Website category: phone
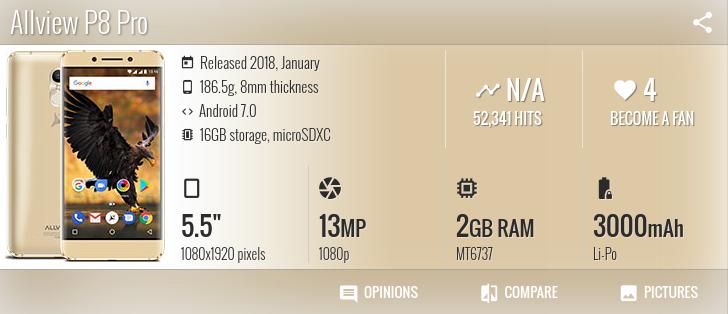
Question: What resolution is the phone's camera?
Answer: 1080p

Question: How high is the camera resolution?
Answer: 1080p

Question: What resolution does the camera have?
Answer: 1080p

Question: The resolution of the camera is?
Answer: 1080p

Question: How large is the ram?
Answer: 2 GB RAM

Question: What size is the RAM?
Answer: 2 GB RAM

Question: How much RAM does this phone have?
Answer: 2 GB RAM

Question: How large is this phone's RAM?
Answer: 2 GB RAM

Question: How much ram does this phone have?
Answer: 2 GB RAM

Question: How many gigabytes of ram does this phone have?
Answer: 2 GB RAM

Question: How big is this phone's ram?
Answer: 2 GB RAM

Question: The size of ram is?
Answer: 2 GB RAM

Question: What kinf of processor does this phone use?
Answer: MT6737

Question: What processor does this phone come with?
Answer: MT6737

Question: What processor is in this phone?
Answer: MT6737

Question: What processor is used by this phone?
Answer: MT6737

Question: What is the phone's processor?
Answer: MT6737

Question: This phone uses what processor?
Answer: MT6737

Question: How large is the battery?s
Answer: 3000 mAh

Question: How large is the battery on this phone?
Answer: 3000 mAh

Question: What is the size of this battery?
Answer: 3000 mAh

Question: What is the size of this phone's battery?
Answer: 3000 mAh

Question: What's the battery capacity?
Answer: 3000 mAh

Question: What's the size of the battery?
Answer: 3000 mAh

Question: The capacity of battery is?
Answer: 3000 mAh